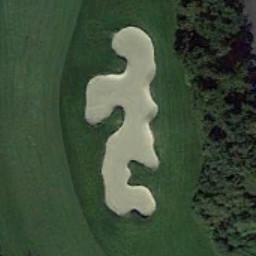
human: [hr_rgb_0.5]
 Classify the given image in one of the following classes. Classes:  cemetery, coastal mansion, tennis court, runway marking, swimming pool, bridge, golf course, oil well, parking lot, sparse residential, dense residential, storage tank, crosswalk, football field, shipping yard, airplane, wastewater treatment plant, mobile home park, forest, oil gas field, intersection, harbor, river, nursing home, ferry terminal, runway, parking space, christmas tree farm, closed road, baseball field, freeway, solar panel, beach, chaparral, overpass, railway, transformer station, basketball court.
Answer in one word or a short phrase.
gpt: golf course